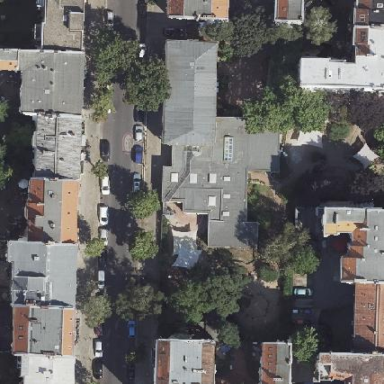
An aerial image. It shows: Kindergarten.